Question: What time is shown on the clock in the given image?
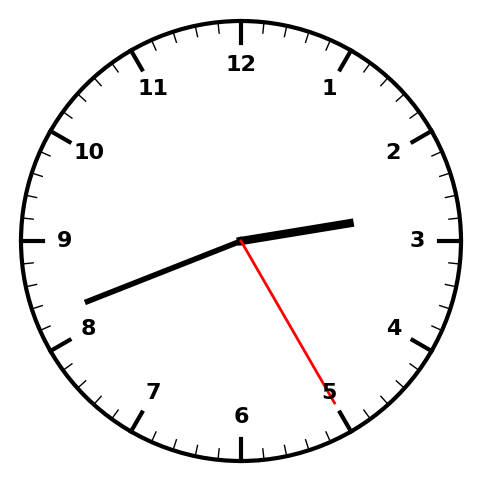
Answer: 02:41:25